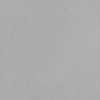
Label: dusty